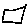
Label: square